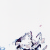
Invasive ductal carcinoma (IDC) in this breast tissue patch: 0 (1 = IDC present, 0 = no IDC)